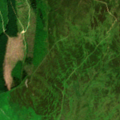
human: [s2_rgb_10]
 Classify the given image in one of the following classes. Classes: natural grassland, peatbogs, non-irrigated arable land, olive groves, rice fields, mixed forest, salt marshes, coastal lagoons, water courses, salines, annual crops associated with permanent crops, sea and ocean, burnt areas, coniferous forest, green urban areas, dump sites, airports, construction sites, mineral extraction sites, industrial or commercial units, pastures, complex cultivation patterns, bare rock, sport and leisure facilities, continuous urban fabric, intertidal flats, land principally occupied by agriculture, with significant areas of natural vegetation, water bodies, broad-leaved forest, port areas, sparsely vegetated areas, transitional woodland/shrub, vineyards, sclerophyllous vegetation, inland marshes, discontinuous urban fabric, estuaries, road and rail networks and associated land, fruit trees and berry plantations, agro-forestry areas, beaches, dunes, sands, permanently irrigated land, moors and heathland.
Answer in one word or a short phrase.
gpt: coniferous forest, natural grassland, moors and heathland, transitional woodland/shrub